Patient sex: M
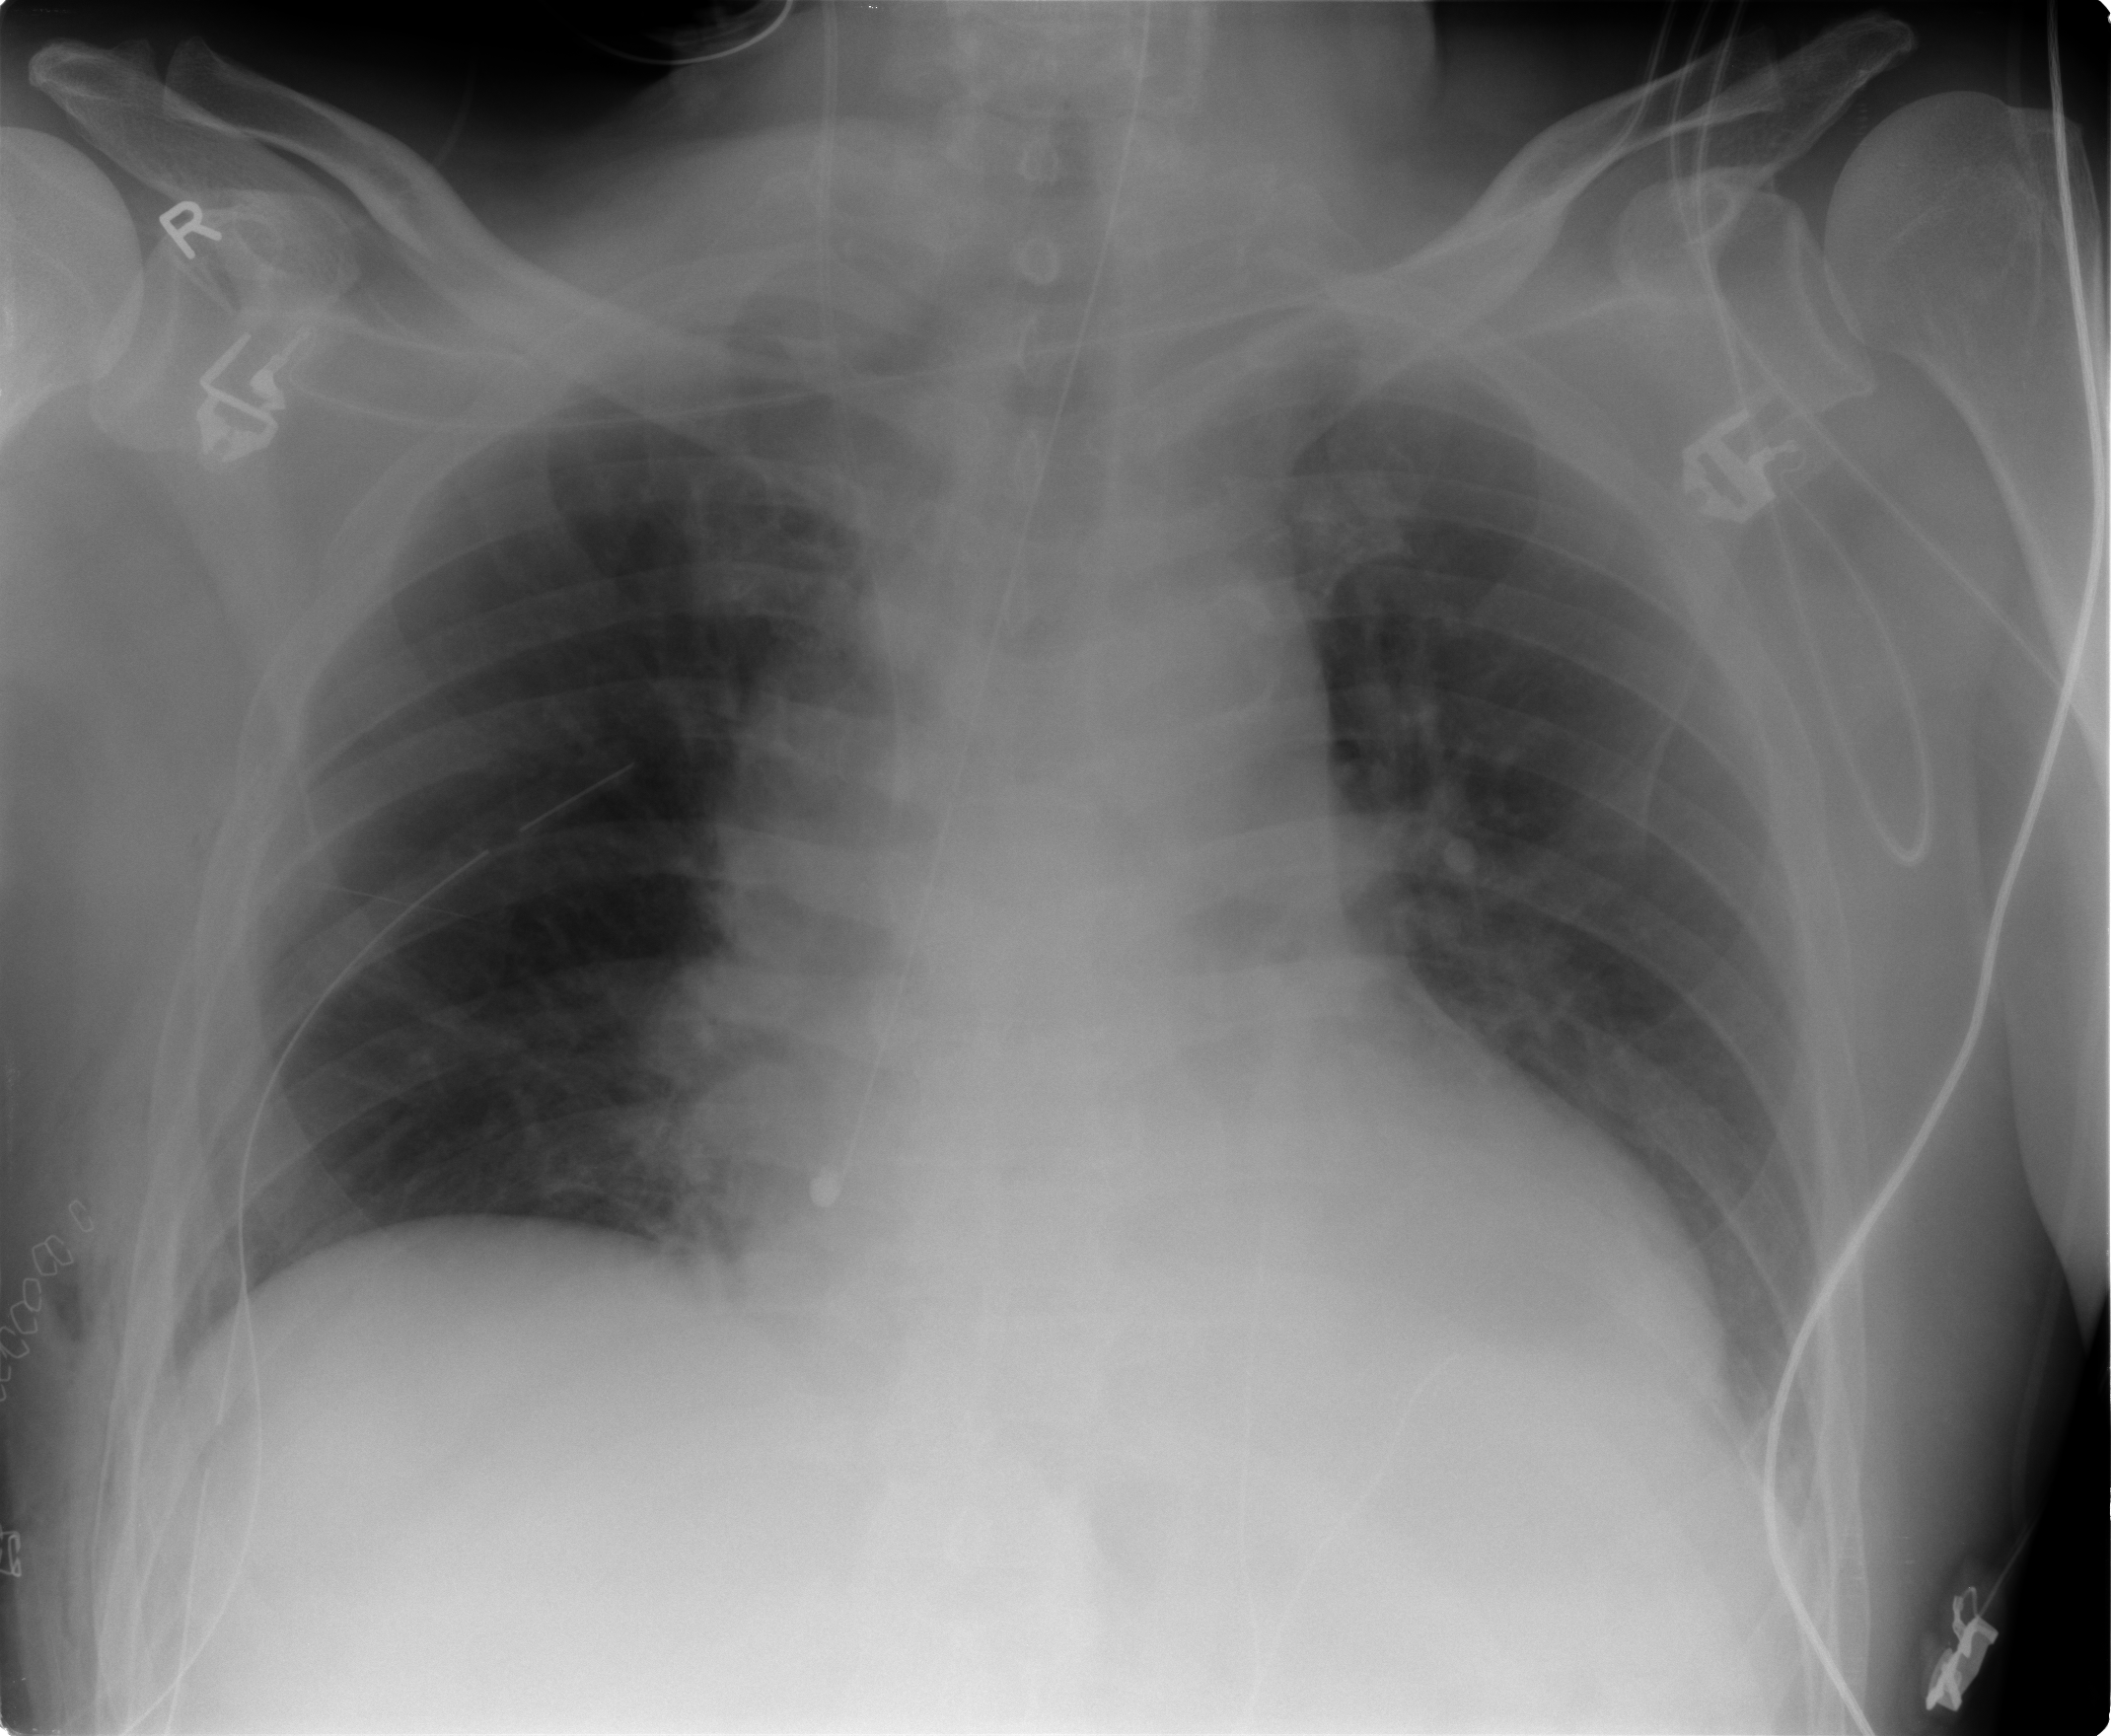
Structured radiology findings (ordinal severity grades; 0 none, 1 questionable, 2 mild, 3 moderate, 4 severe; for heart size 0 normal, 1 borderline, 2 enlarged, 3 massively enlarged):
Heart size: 1
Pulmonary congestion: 0
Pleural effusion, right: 0
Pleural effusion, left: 0
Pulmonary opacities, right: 0
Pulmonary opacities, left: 0
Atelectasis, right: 0
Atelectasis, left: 1